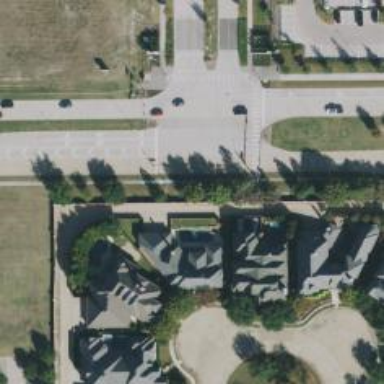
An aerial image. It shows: Secondary road with separate sidewalk.